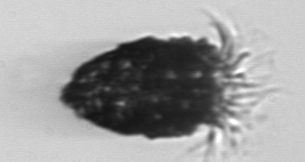
Label: Stenosemella_pacifica